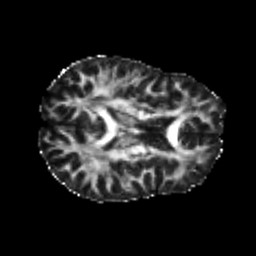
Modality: FA
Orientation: axial
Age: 23
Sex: male
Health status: healthy
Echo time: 0.074 s